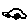
Label: car